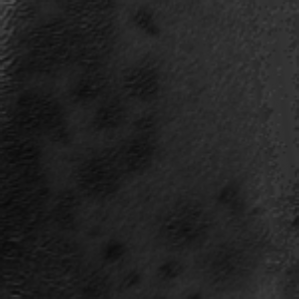
Label: frost